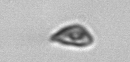
Label: Cryptophyta